Question: I have tried to search for a similar thread related to this topic, but nobody seems to care for banded systems (...).
I am interested in solving a banded matrix using LAPACK/ScaLAPACK from a C code. First, I want to achieve a sequential solution with LAPACK, before attempting anything with ScaLAPACK.
Problem: The row-major/column-major difference between both languages seems to be affecting my solution process. Here's the system I intend to solve:

The following code, translates that matrix into LAPACK's banded data structure, specified in <URL>.
'''
int rr = 6; // Rank.
int kl = 2; // Number of lower diagonals.
int ku = 1; // Number of upper diagonals.
int nrhs = 1; // Number of RHS.
double vals[36] = {0.0, 0.0, 0.0, 0.0, 0.0, 0.0, // Req. ex. space.
0.0, 0.0, 0.0, 0.0, 0.0, 0.0, // Req. ex. space.
666.0, 0.0, 0.0, 0.0, 0.0, 22.5, // First up diag.
1.0, -50.0, -50.0, -50.0, -50.0, -2.6, // Main diagonal.
27.5, 27.5, 27.5, 27.5, 4.0, 666.0, // First low diag.
0.0, 0.0, 0.0, -1.0, 666.0, 666.0}; // 2nd low diag.
int lda = rr; // Leading dimension of the matrix.
int ipiv[6]; // Information on pivoting array.
double rhs[] = {1.0, 1.0, 1.0, 1.0, 1.0, 0.0}; // RHS.
int ldb = lda; // Leading dimension of the RHS.
int info = 0; // Evaluation variable for solution process.
int ii; // Iterator.
int jj; // Iterator.
dgbsv_(&rr, &kl, &ku, &nrhs, vals, &lda, ipiv, rhs, &ldb, &info);
printf("info = %d
", info);
for (ii = 0; ii < ldb; ii++) {
printf("%f
", rhs[ii]);
}
putchar('
');
'''
As I said, I am worried that the way I am translating my matrix is incorrect given the col-major nature, as well as the indexing nature of Fortran, since my solution yields:
'''
[ejspeiro@node01 lapack-ex02]$ make runs
'pwd'/blogs < blogs.in
info = 1
1.000000
1.000000
1.000000
1.000000
1.000000
0.000000
'''
The return value from Fortran 'info = 1' implies that factorization was completed, but 'U(1,1) = 0' in the LU factorization of 'A = LU'.
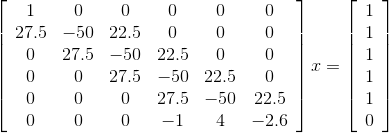
Answer: All right, I will answer this in order to sort of call it "solved".
These files, represent the functioning code. I am making this available in case anybody has the same problem: .
1. https://dl.dropbox.com/u/<PHONE>/banded/cmtk.h
2. https://dl.dropbox.com/u/<PHONE>/banded/blogs.c
And if anybody has any extra suggestions as far as the implementation goes, I will gladly welcome them!
My next step is to distribute the core matrices, in order to solve with ScaLAPACK.
Thanks!